Question: This is a fairly simple procedure - refitting GLM model with subset of data (training set) and calculating the accuracy of the prediction on the remaining data. I am trying to run a "leave-one-out" strategy on a data set (i.e. training subset is length = n-1) using the 'cv.glm' function of the package 'boot'.
Am I doing something wrong, or is this really the case that the function doesn't seem to handle NA's? I'm guessing that this is fairly easy to program on my own, but I would appreciate any advise if there is some other mistake that I am making. Cheers.
### Example:
'''
require(boot)
#create data
n <- 100
x <- runif(n)
e <- rnorm(n, sd=100)
a <- 5
b <- 3
y <- exp(a + b*x) + e
plot(y ~ x)
plot(y ~ x, log="y")
'''

'''
#make some y's NaN
set.seed(1)
y[sample(n, 0.1*n)] <- NaN
#fit glm model
df <- data.frame(y=y, x=x)
glm.fit <- glm(y ~ x, data=df, family=gaussian(link="log"))
summary(glm.fit)
#calculate mean error of prediction (leave-one-out cross-validation)
cv.res <- cv.glm(df, glm.fit)
cv.res$delta
[1] NA NA
'''
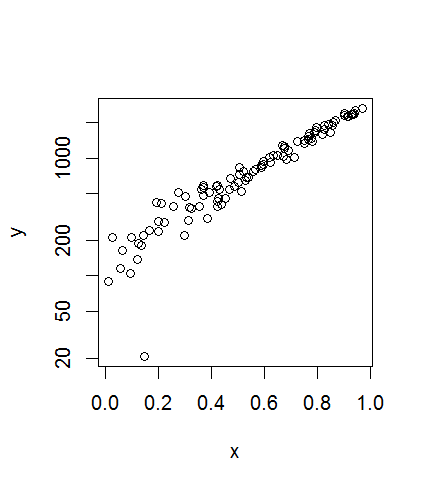
Answer: You're right. The function is not set up to handle NAs. The various options for the 'na.action' argument of the 'glm()' function don't really help, either. The easiest way to deal with it, is to remove the NAs from the data frame at the outset.
'''
sub <- df[!is.na(df$y), ]
glm.fit <- glm(y ~ x, data=sub, family=gaussian(link="log"))
summary(glm.fit)
# calculate mean error of prediction (leave-one-out cross-validation)
cv.res <- cv.glm(sub, glm.fit)
cv.res$delta
'''